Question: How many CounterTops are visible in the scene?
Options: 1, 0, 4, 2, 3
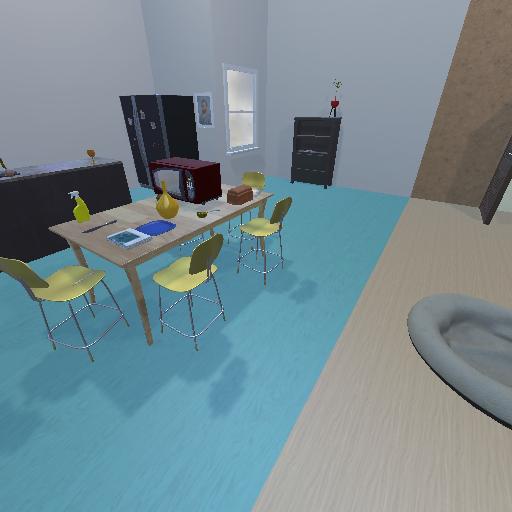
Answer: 1